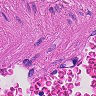
Metastatic tissue present: no